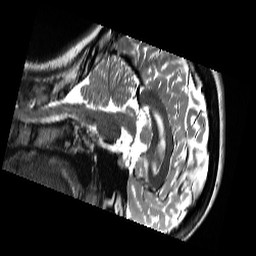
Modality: T2w
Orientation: sagittal
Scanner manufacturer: siemens
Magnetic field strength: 3 T
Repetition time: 13.52 s
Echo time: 0.088 s